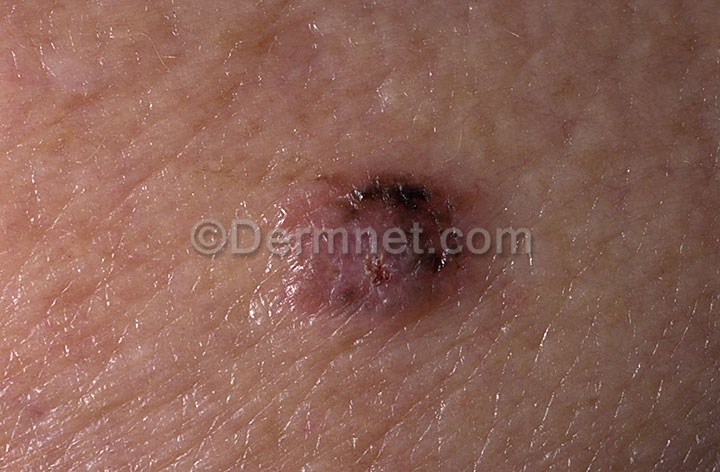
Disease: Actinic Keratosis Basal Cell Carcinoma and other Malignant Lesions